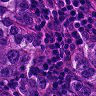
Metastatic tissue present: yes